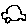
Label: car